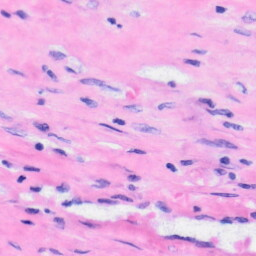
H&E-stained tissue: Liver